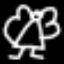
Label: angel